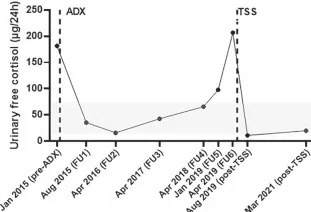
Selected endocrine parameters from initial diagnosis of adrenal Cushing's syndrome until recovery after transsphenoidal surgery for Cushing's disease. 24-hour urinary free cortisol. The time of adrenalectomy (in February 2015) and transsphenoidal adenomectomy (in June 2019) are illustrated with vertical broken bars. The reference range of each test is shown as a grey area. ACTH, adrenocorticotropin hormone; ADX, adrenalectomy; FU, follow up; TSS, transsphenoidal surgery.
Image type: chart (chart)